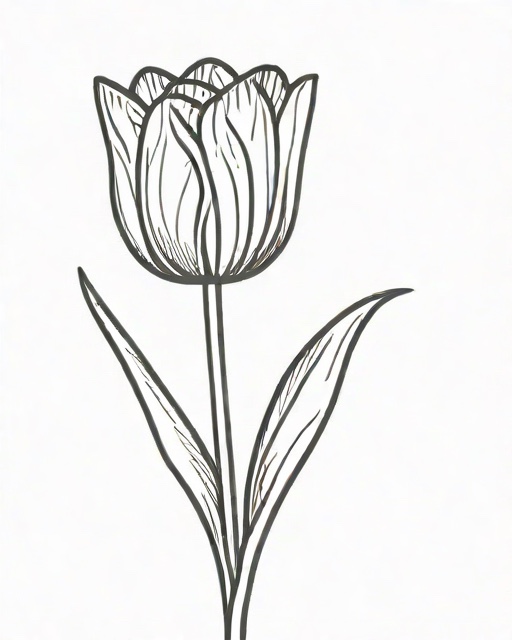
Category: Spring